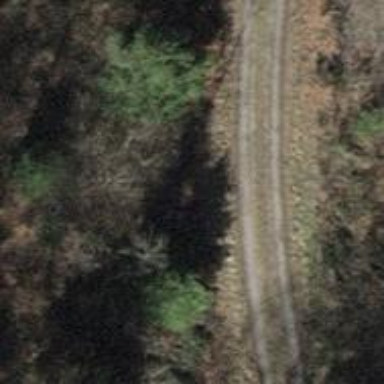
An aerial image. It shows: Track with grade 3 pebblestone surface.